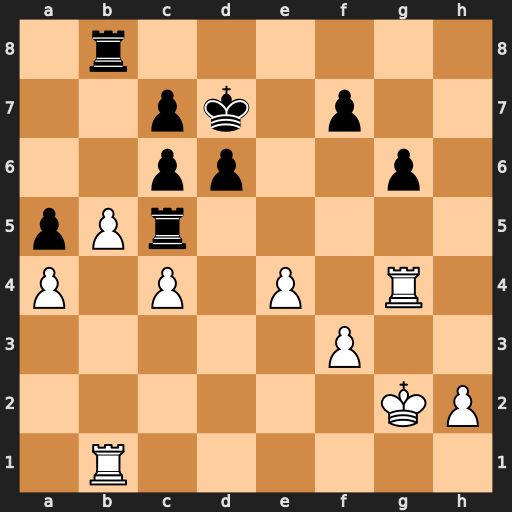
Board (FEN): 1r6/2pk1p2/2pp2p1/pPr5/P1P1P1R1/5P2/6KP/1R6
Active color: w
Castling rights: -
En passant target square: -
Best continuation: bxc6+ Rxc6 Rxb8